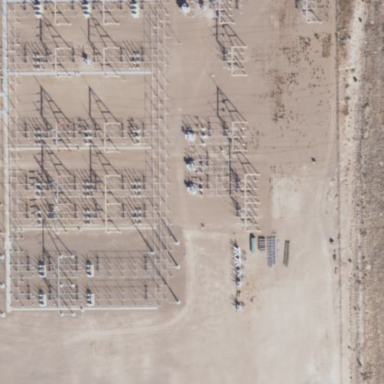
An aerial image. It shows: Outdoor power substation surrounded by fence. This substation operates at the transmission level.